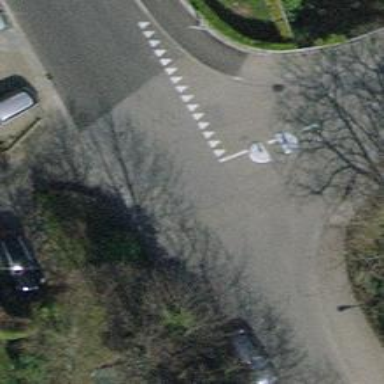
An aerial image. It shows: Road with "give way" sign.